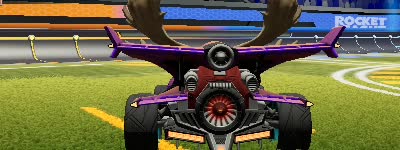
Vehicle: aftershock